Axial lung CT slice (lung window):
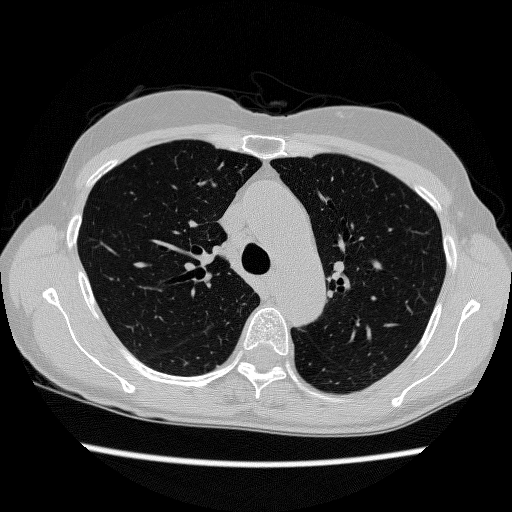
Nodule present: no